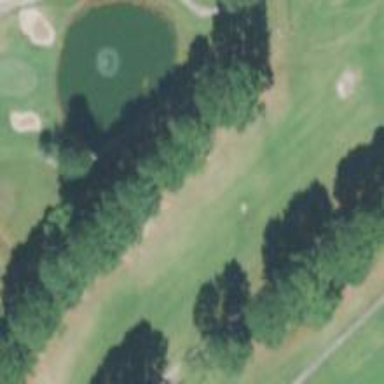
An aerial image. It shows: Grassy area designated as golf fairway.